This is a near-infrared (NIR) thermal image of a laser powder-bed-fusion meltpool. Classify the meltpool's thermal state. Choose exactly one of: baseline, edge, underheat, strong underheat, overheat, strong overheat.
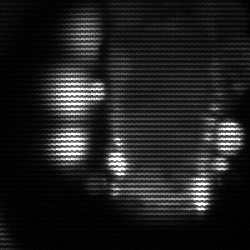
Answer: strong underheat